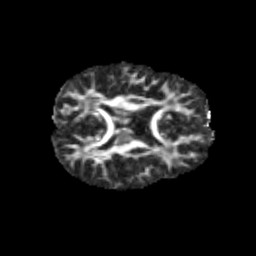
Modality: FA
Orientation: axial
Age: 13
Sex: male
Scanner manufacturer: siemens
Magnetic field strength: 3 T
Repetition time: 3.8 s
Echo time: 0.07 s